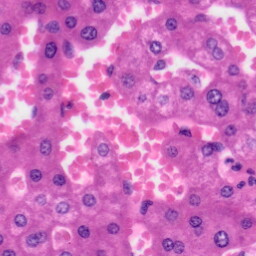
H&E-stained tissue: Liver